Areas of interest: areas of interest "Stadium of Capital University of Economics and Trade (Main Campus)"
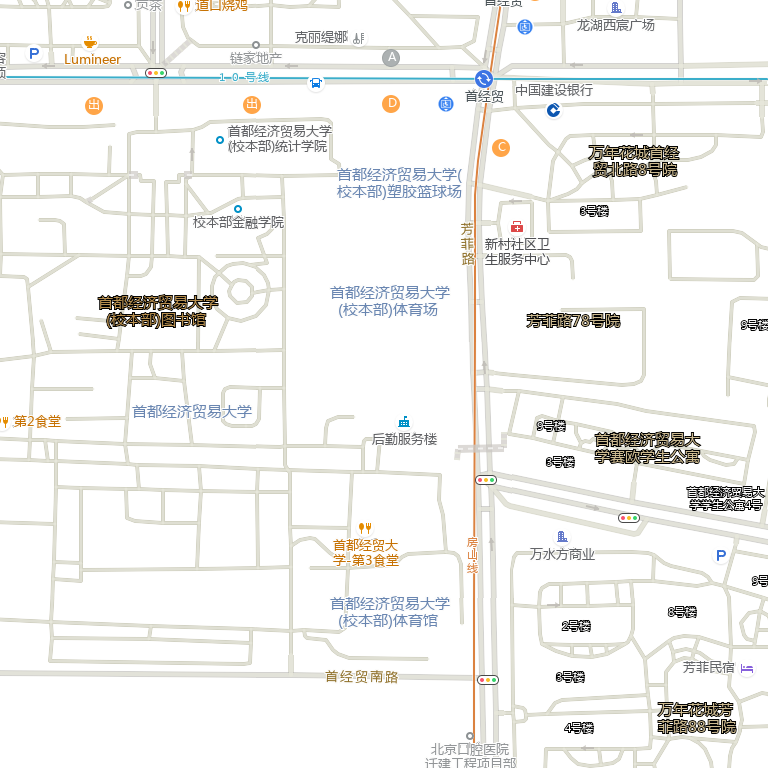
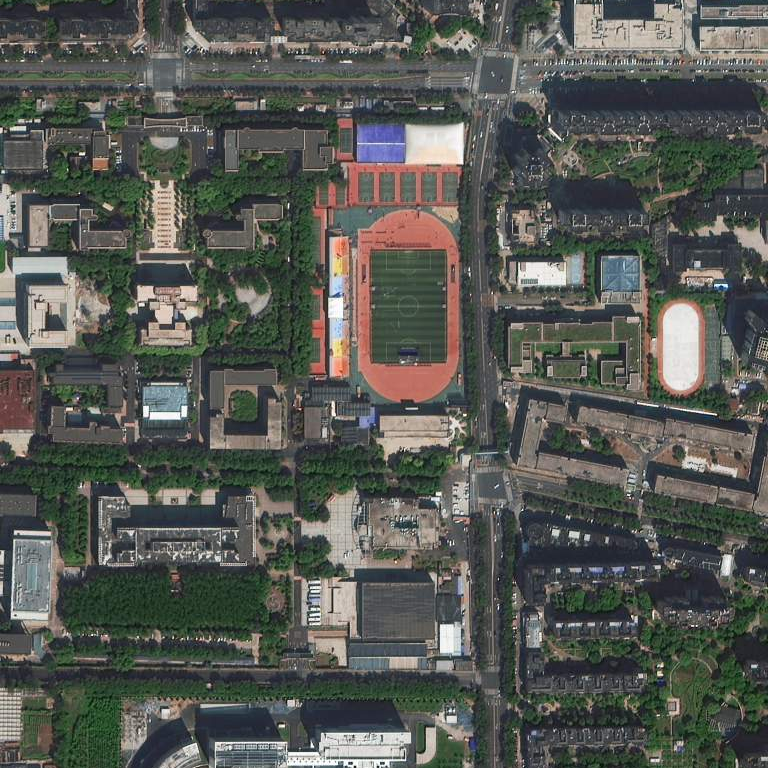